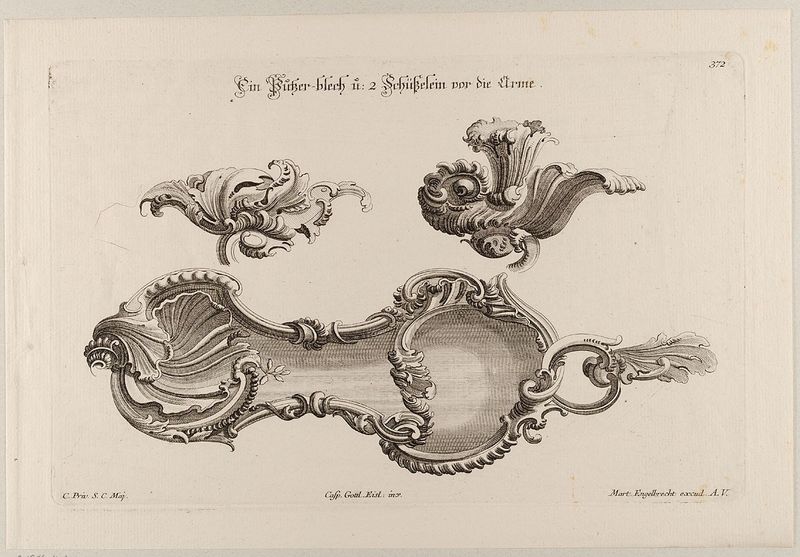
Titel: Ein Putzblech und zwei Schüsseln
Künstler: Martin Engelbrecht
Standort: Hamburg
Institution: Museum für Kunst und Gewerbe Hamburg
Schlagwörter: blatt, rokoko, schrift, grafik, graphik, dekor, ornamente, verzierung, fotografie, photographie, druckgraphik, druckgrafik, radierung, kunstgewerbe, voluten, muschel, kunsthandwerk, verziehrung, rocaille, goldschmiedearbeit, style, reproduktionen, druck#, industriedesign, druckerzeugnisse, muschelwerk, gefäß, behälter, schüssel, ornamentstich, vorlageblätter, engelbrecht